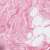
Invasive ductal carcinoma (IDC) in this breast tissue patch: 0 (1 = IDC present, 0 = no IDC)